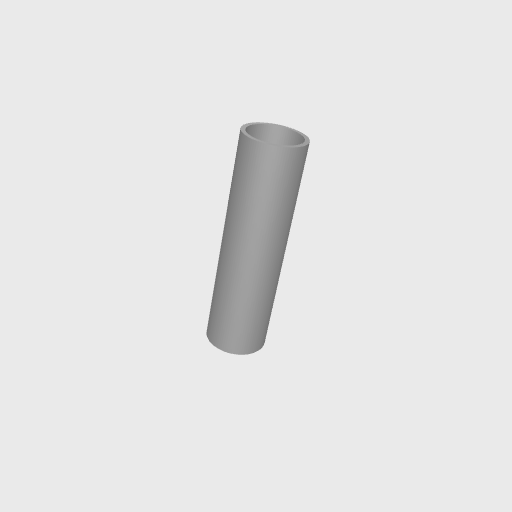
Part: AluminumTube12ID14OD50